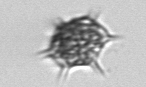
Label: Dictyocha